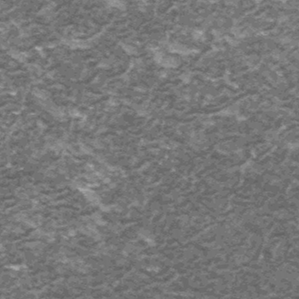
Label: frost